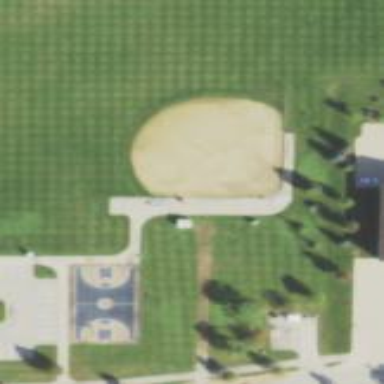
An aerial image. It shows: Baseball pitch for leisure land activities.